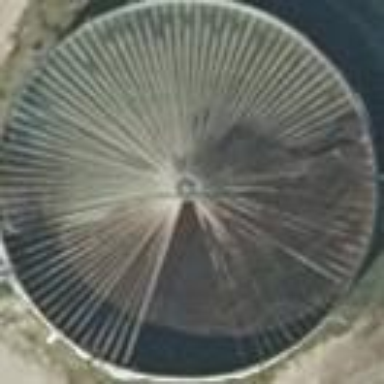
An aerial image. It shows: Dome-shaped building identified as slurry tank.